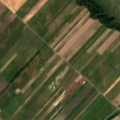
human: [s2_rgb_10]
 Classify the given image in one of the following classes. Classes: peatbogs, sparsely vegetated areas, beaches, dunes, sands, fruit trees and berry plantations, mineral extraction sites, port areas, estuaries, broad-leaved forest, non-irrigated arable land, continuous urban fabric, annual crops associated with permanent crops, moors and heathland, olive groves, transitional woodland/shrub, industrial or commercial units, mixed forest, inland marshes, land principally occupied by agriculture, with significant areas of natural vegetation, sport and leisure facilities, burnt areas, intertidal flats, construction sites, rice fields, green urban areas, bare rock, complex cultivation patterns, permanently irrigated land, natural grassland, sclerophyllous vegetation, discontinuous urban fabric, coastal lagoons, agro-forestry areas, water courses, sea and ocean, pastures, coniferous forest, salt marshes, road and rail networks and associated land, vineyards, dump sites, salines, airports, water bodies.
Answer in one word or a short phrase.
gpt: non-irrigated arable land, land principally occupied by agriculture, with significant areas of natural vegetation